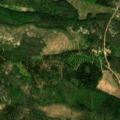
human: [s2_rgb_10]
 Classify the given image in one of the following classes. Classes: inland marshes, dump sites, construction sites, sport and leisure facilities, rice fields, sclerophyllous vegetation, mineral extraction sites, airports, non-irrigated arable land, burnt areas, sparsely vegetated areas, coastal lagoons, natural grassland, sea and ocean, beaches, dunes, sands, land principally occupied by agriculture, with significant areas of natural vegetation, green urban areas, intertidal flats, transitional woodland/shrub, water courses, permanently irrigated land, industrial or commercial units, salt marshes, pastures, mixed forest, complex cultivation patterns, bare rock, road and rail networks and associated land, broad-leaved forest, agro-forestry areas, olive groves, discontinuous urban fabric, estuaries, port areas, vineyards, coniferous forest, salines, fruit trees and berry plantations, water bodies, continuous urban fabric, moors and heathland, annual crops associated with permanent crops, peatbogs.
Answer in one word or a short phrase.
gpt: coniferous forest, mixed forest, transitional woodland/shrub